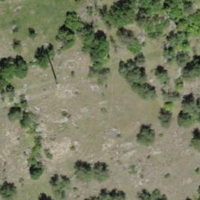
EUNIS habitat code: 24
Species observed at this site:
Lycaena phlaeas
Polyommatus icarus